Aerial crown-view tile of a tropical tree (Barro Colorado Island, Panama), acquired 20240918:
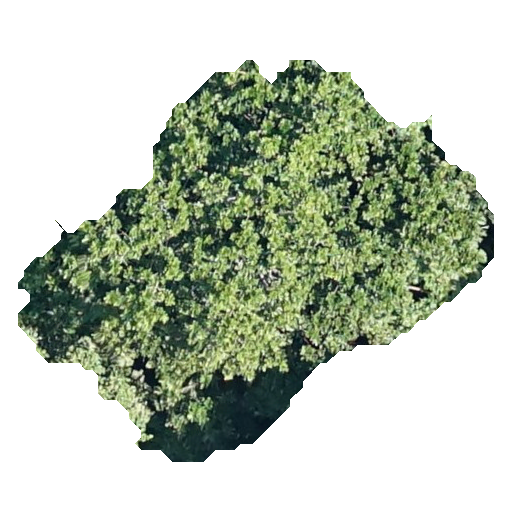
Species: Anacardium excelsum
GBIF accepted scientific name: Anacardium excelsum
Crown area: 175.73 m²